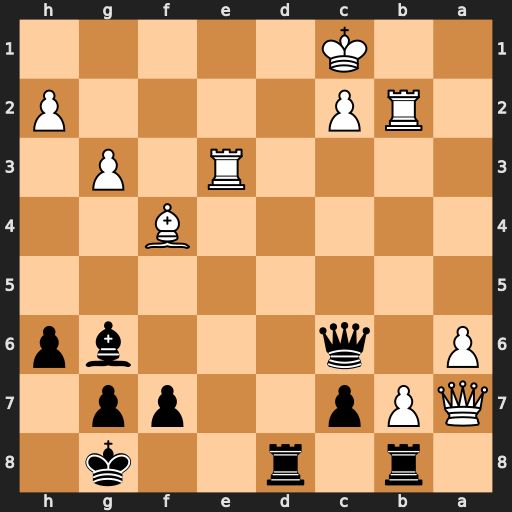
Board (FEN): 1r1r2k1/QPp2pp1/P1q3bp/8/5B2/4R1P1/1RP4P/2K5
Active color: b
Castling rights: -
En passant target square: -
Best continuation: Qh1+ Re1 Qxe1#